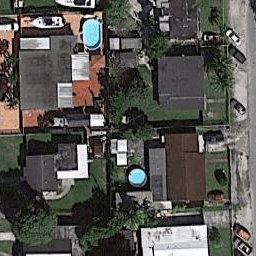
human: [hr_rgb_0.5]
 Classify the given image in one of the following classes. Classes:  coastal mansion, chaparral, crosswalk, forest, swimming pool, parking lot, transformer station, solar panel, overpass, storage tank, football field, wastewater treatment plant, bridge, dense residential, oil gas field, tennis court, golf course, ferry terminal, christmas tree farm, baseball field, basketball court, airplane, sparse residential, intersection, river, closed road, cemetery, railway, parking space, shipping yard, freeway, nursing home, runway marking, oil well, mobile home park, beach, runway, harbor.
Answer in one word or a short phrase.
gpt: dense residential